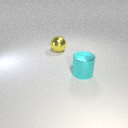
large yellow metal sphere to the left of large cyan metal cylinder